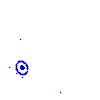
Particle: pion